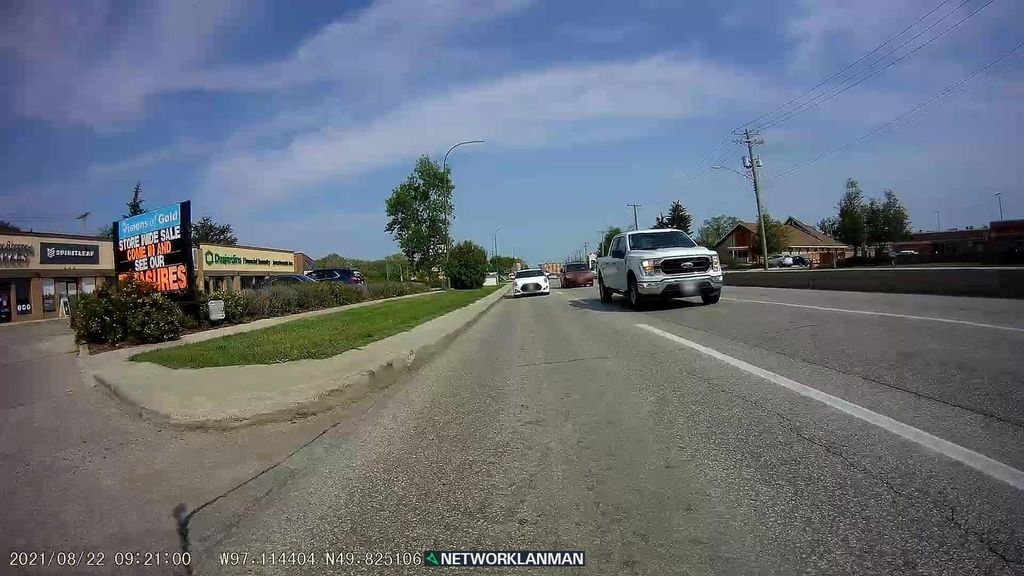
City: winnipeg